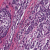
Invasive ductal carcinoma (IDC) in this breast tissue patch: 1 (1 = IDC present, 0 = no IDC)